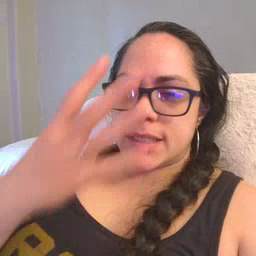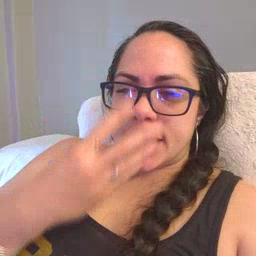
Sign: sleep